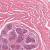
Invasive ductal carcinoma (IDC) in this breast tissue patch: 0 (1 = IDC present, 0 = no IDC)